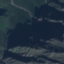
Land use / land cover class: HerbaceousVegetation